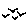
Label: bird